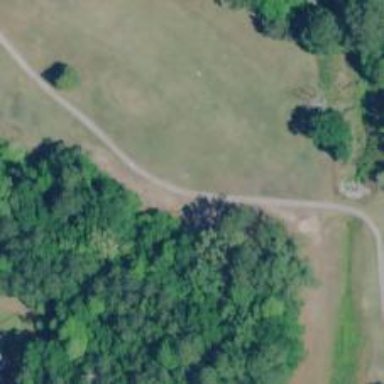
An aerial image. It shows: Path for both roads and golfers.